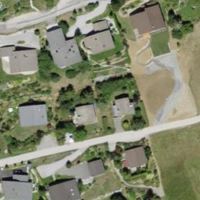
EUNIS habitat code: 55
Species observed at this site:
Rumex sanguineus